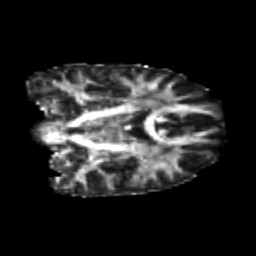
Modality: FA
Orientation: coronal
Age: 21
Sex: female
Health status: healthy
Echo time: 0.074 s